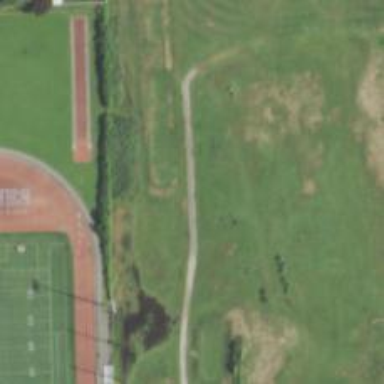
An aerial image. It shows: Path for both roads and golfers.